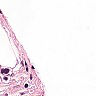
Metastatic tissue present: no